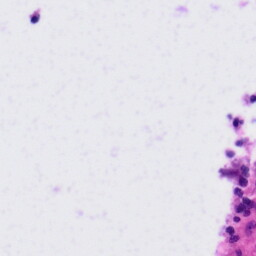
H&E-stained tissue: Tonsil